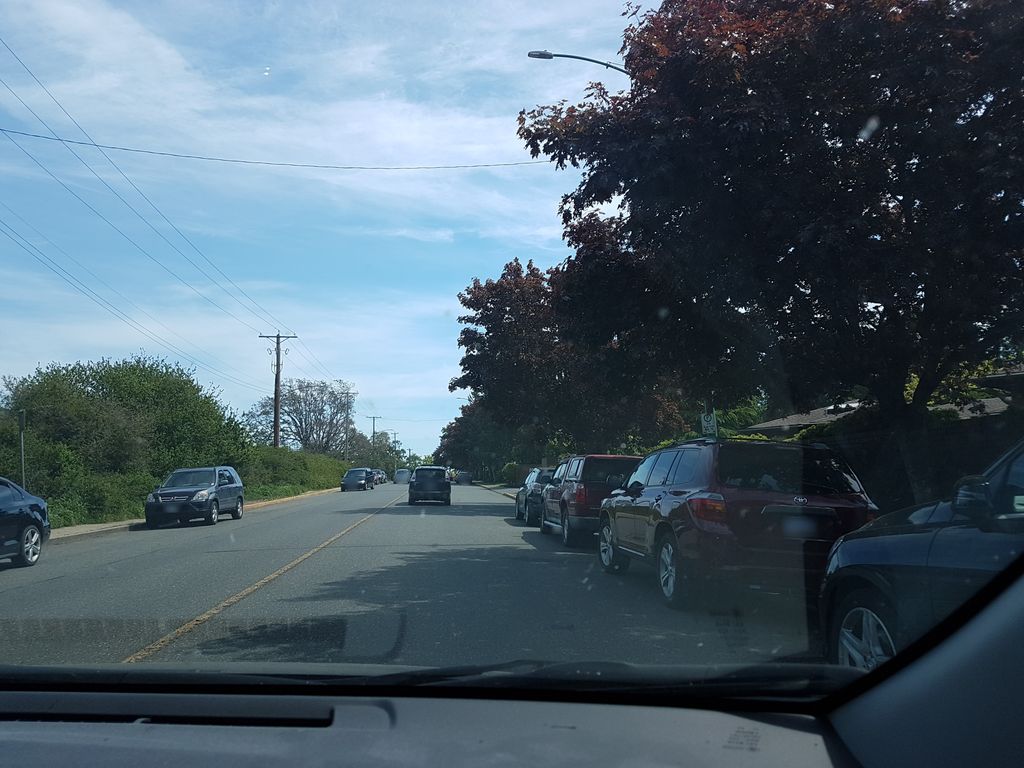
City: victoria